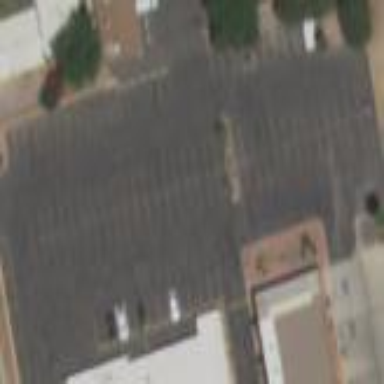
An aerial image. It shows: Parking area.